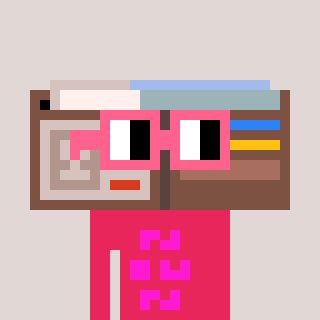
a pixel art character with square pink glasses, a wallet-shaped head and a redpinkish-colored body on a warm background